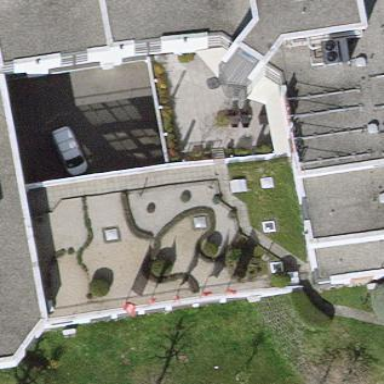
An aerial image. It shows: Hotel building.